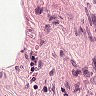
Metastatic tissue present: no